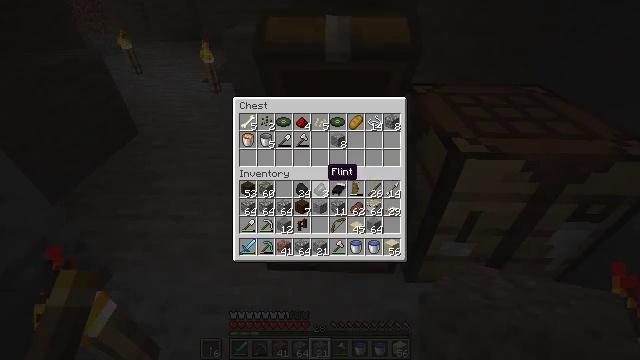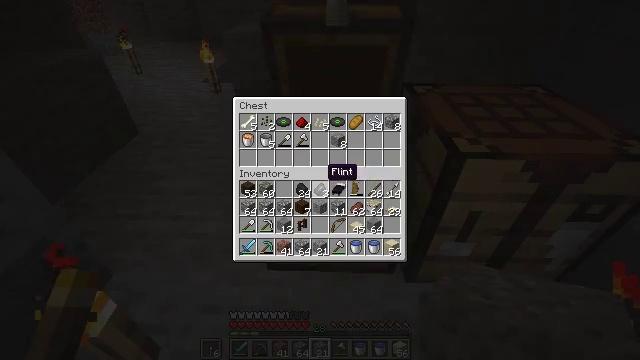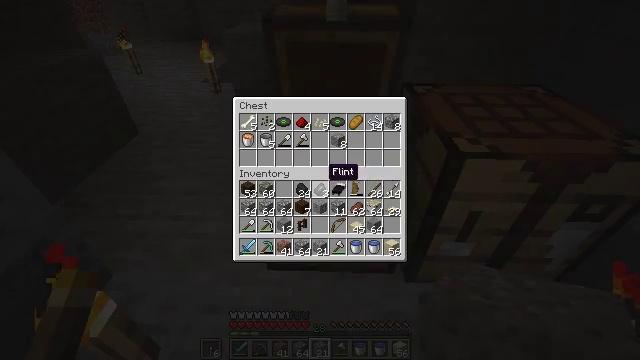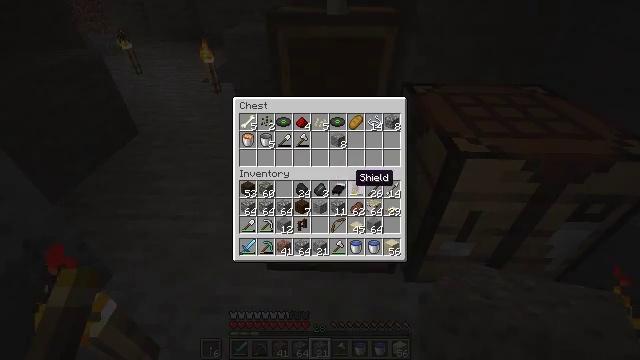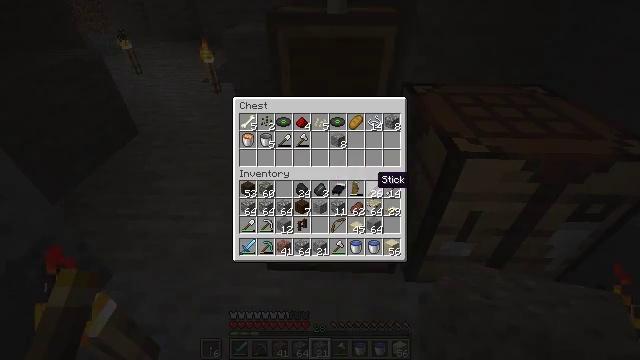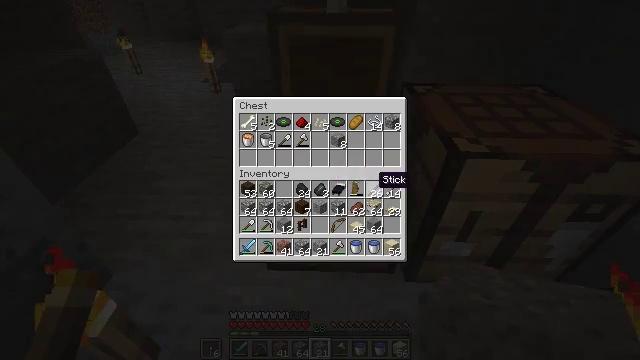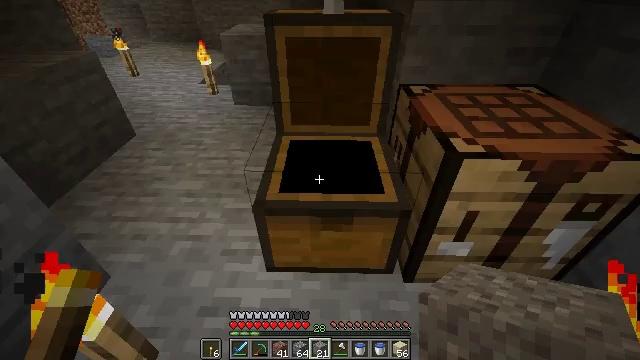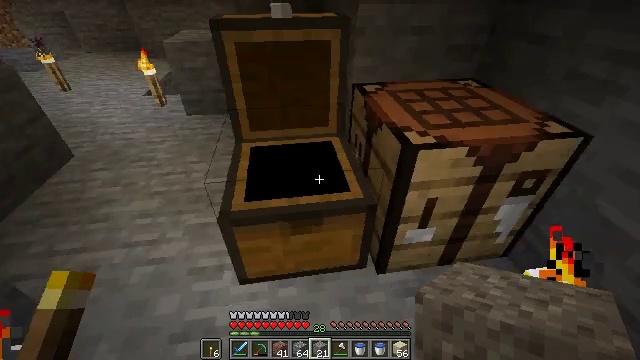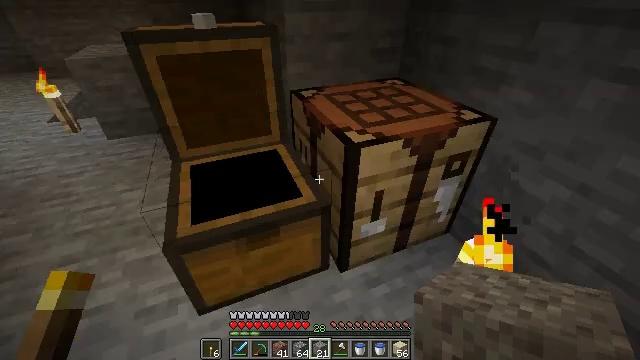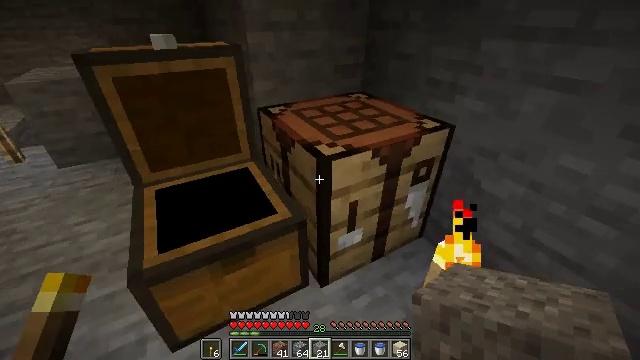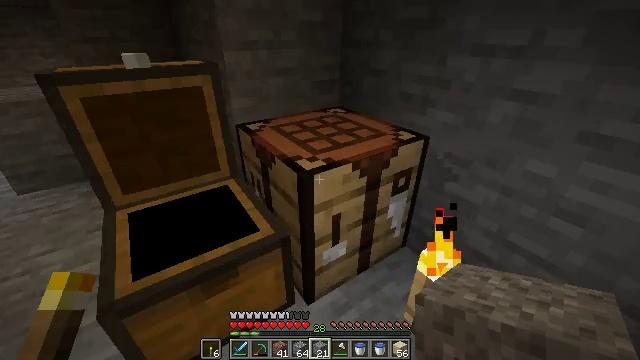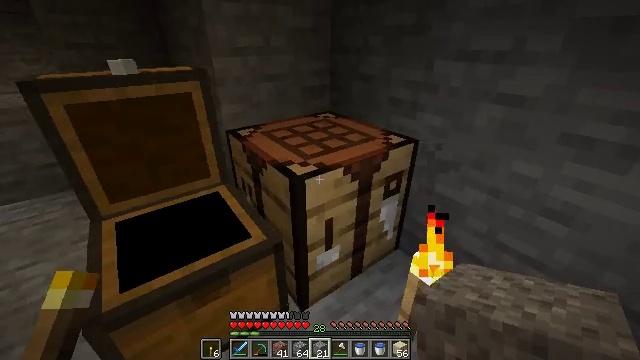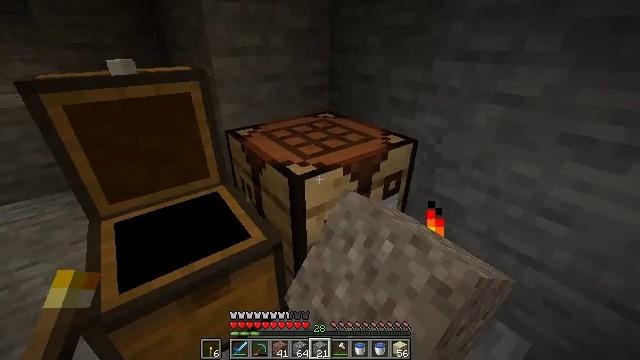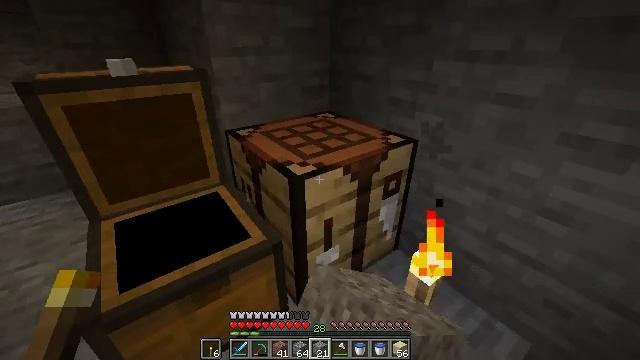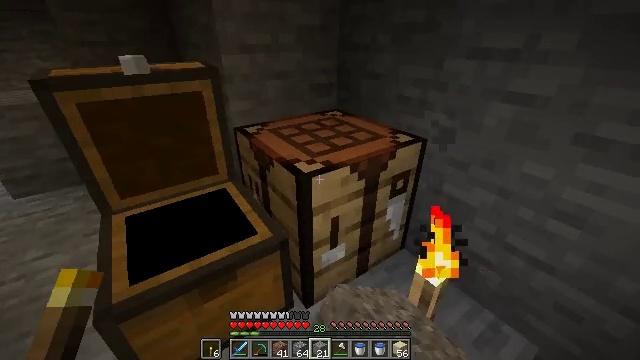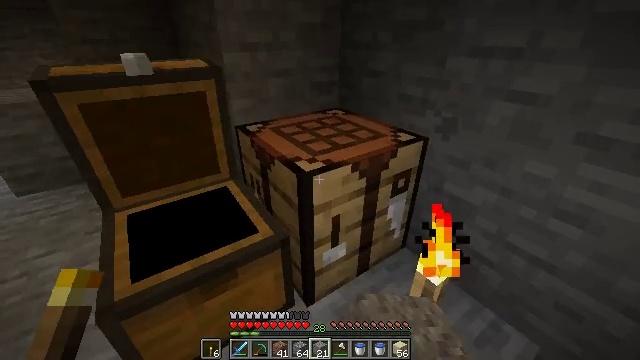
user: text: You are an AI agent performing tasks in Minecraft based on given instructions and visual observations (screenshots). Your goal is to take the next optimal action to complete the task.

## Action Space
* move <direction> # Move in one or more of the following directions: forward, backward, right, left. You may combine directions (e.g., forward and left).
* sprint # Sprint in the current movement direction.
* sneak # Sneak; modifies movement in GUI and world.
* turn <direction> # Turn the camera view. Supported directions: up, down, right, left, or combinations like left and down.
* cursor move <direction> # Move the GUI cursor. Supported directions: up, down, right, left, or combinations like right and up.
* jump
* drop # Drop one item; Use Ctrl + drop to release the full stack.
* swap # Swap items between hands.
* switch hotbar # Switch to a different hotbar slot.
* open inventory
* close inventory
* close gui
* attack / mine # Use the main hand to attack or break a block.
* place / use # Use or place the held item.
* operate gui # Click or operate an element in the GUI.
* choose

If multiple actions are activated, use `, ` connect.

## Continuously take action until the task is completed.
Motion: motion action
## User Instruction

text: Put dark oak planks in the crafting grid to craft a dark oak sign.
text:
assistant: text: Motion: no_op
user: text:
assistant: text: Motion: no_op
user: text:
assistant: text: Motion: turn right
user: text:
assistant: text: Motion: turn right
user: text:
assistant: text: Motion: no_op
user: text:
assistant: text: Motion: no_op
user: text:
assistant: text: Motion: turn right
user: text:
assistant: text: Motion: turn right and up
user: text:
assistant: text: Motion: turn right and up
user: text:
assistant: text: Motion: turn right and up
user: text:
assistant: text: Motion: turn right and up, use / place
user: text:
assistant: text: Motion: use / place
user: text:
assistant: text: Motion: use / place
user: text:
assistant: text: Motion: turn left
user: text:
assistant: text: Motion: no_op
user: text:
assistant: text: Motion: no_op
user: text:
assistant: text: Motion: no_op
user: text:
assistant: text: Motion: no_op
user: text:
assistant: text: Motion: no_op
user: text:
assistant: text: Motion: no_op
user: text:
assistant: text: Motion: no_op
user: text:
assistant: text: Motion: turn left
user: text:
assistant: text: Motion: turn left
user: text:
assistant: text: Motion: turn left and down
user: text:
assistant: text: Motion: turn down
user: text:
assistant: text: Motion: turn down
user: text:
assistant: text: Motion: no_op
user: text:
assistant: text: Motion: no_op
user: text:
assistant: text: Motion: attack / mine
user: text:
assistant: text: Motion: attack / mine